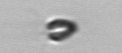
Label: Pyramimonas